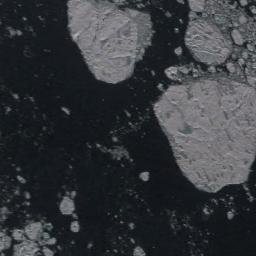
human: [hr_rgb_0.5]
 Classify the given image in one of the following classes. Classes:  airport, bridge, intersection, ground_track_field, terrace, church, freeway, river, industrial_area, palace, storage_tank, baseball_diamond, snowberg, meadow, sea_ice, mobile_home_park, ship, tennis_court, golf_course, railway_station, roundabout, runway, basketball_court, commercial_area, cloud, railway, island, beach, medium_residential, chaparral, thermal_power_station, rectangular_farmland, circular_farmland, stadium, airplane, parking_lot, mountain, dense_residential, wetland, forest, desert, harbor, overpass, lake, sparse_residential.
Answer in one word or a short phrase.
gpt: sea_ice